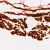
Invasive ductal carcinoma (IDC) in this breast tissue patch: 0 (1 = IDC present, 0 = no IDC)